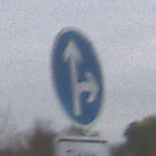
Verkehrszeichen: VorgeschriebeneFahrtrichtungGeradeausOderRechts
Zusatzzeichen unten: BesondereFahrzeugeUndTransportgueter11
Umgebung: Outdoor, Suburban
Tageszeit: Midday
Wetter: Overcast
Licht: Natural
Jahreszeit: NotSpecified
Kontrast: LowContrast